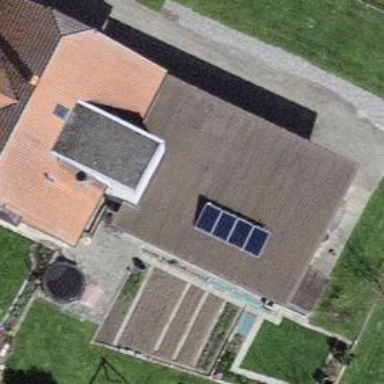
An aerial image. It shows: Solar power generator.